八年级 · 代数
公元 9 世纪, 阿拉伯数学家花拉子米在其著作《代数学》中提到构造图形来寻找某个一元二次方程的解的方法: 先构造边长为 $x$ 正方形 $A B C D$, 再分别以 $B C, C D$ 为边作另一边长为 5 的长方形, 最后得到四边形 $A I F H$ 是面积为 64 的正方形, 如图所示, 花拉子米寻找的是下列哪个一元二次方程 ( )的解.

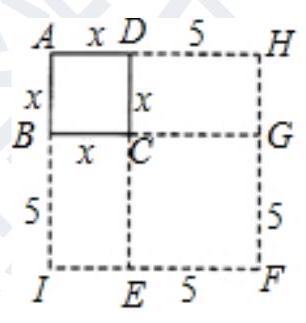
A. $x^{2}+10 x=25$
B. $x^{2}+10 x=64$
C. $x^{2}+10 x=39$
D. $x^{2}+10 x=99$
答案: C
解析: :四边形 AIFH 是面积为 64 的正方形,

$\therefore(x+5)^{2}=64$,

整理得: $x^{2}+10 x=39$,

故选: $C$.